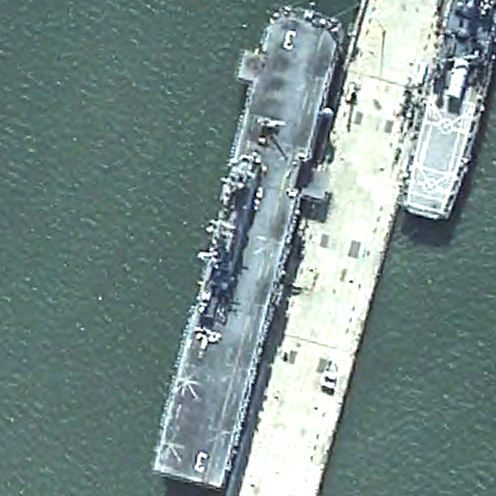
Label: assault